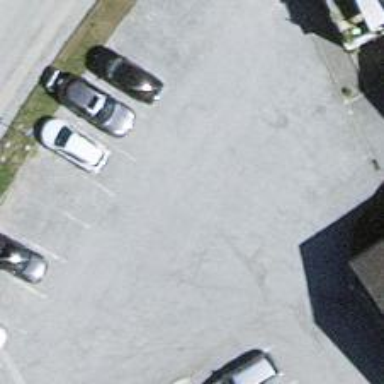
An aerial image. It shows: Road serving as parking aisle.